Field crop: tomato
Growth stage: 2
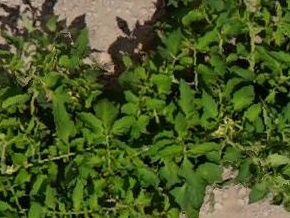
Species: tomato